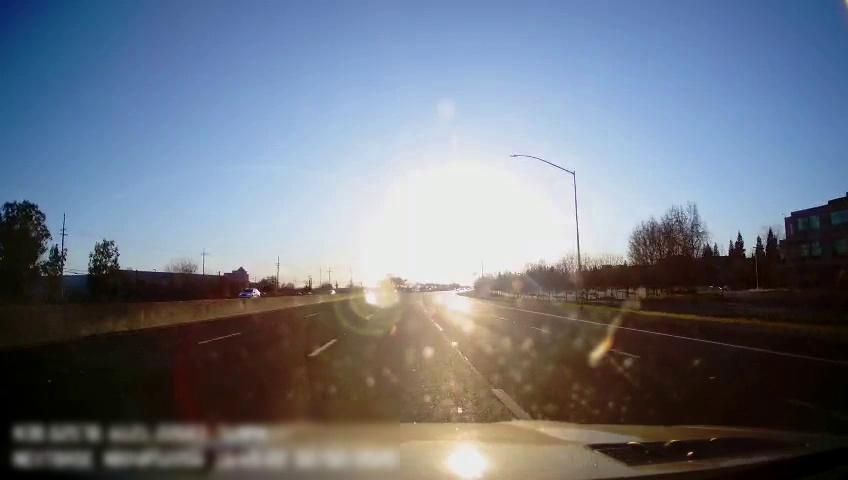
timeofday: Day
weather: Sunny
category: Drivable Space
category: Vehicles | SUV
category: Vehicles | Car
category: Lanes | Alternate Lane
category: Lanes | Alternate Lane
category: Lanes | Current Lane
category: Lanes | Current Lane
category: Lanes | Alternate Lane
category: Lanes | Alternate Lane